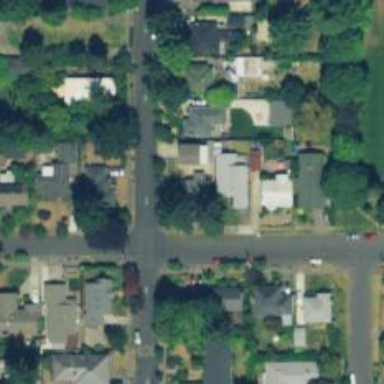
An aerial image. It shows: Residential road with sidewalk on the left.